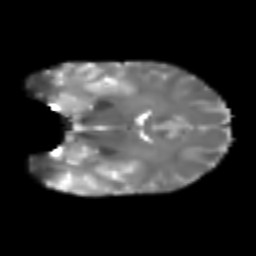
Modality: T2w
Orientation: coronal
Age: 20
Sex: female
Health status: healthy